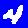
Digit: 4